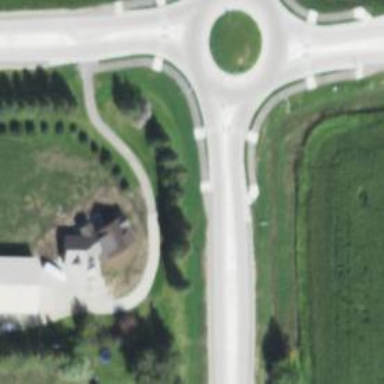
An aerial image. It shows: Marked crossing with zebra road markings.